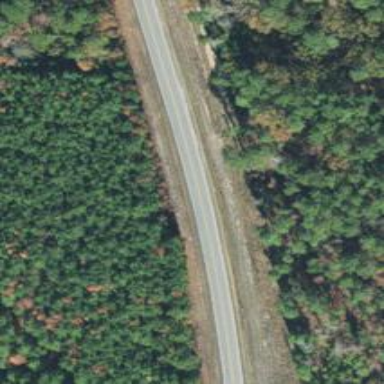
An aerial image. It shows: Primary highway.